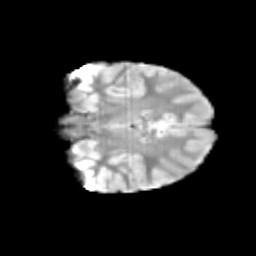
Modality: T2w
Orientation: coronal
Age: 11
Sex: female
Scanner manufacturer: siemens
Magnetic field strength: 3 T
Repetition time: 3.8 s
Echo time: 0.07 s